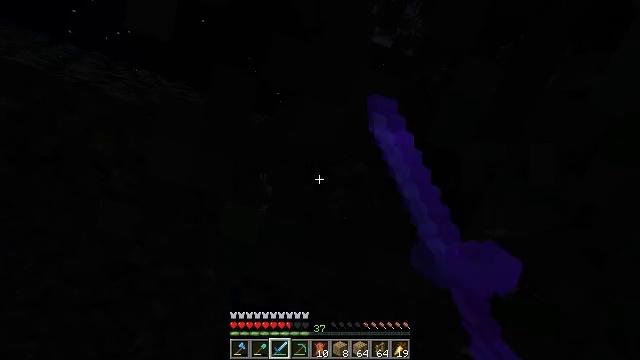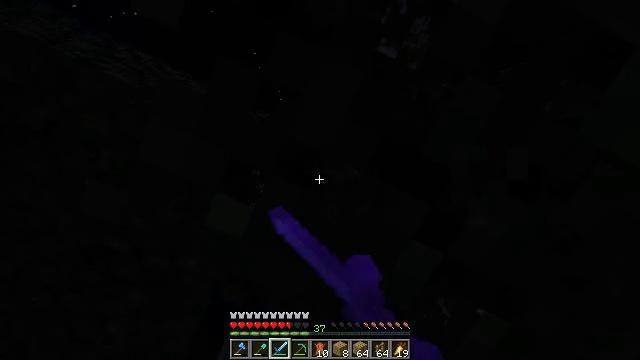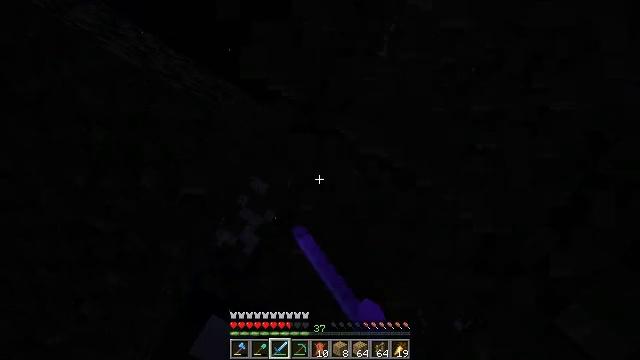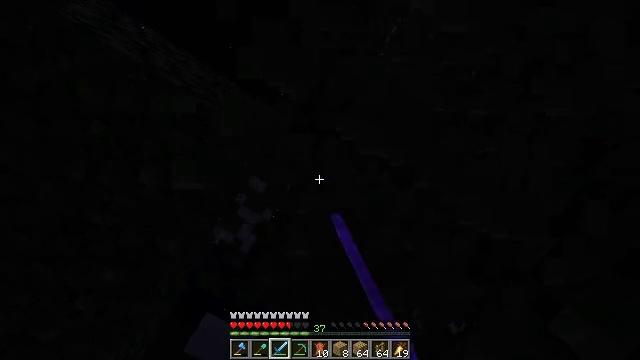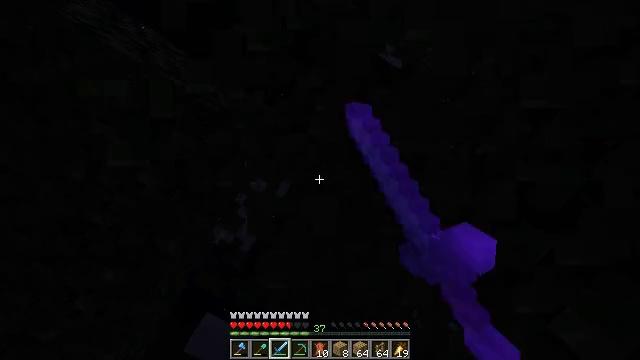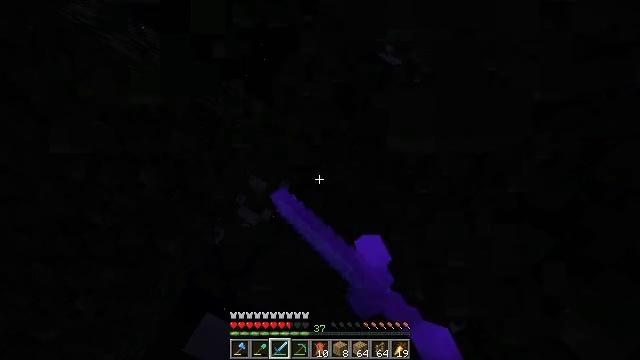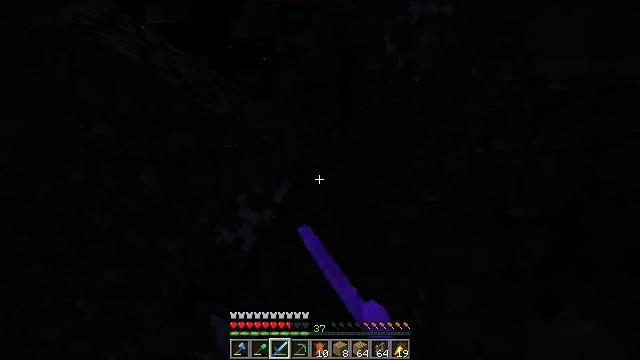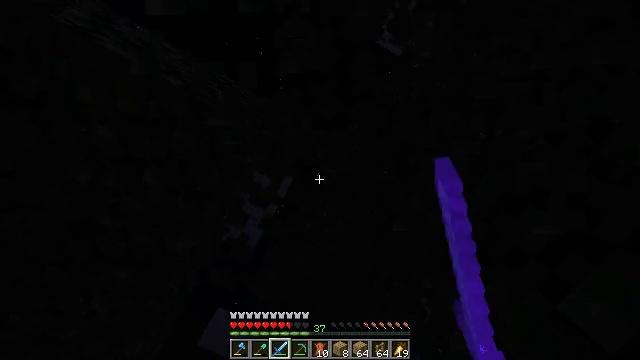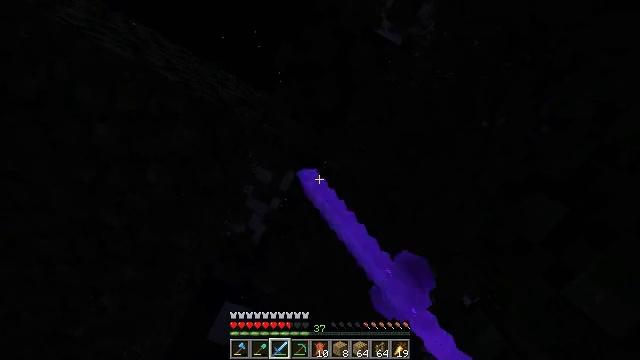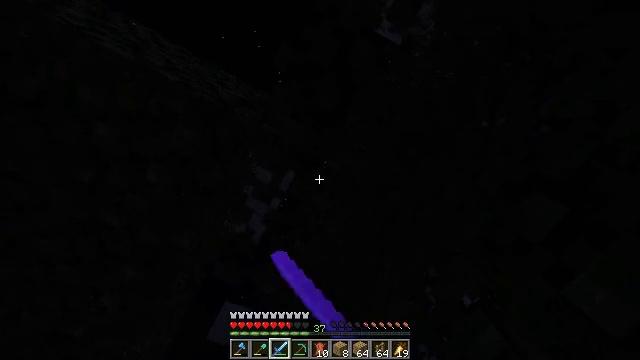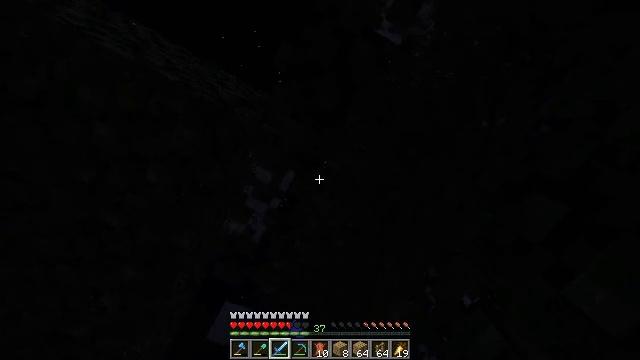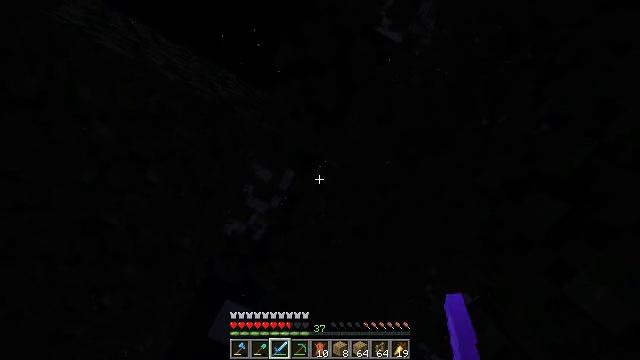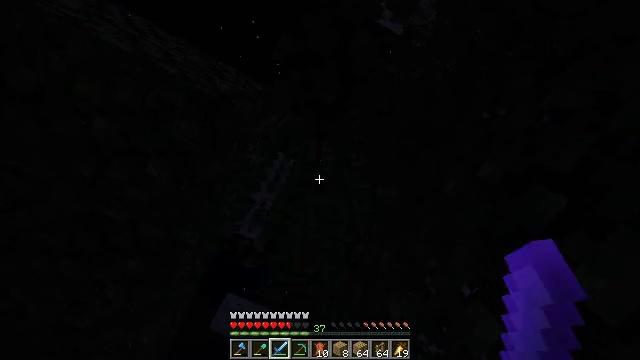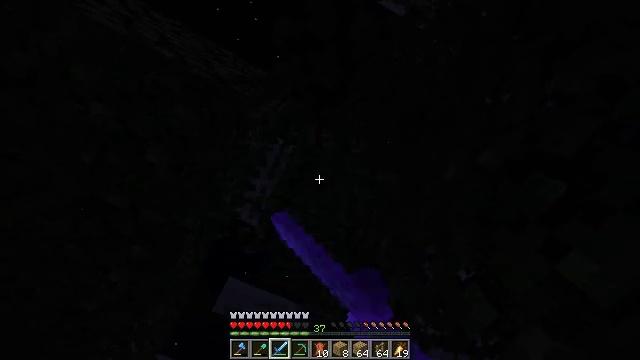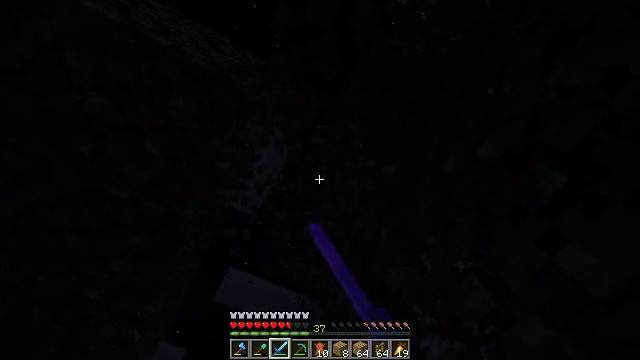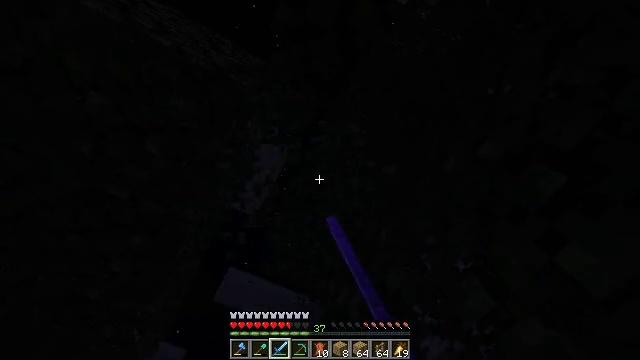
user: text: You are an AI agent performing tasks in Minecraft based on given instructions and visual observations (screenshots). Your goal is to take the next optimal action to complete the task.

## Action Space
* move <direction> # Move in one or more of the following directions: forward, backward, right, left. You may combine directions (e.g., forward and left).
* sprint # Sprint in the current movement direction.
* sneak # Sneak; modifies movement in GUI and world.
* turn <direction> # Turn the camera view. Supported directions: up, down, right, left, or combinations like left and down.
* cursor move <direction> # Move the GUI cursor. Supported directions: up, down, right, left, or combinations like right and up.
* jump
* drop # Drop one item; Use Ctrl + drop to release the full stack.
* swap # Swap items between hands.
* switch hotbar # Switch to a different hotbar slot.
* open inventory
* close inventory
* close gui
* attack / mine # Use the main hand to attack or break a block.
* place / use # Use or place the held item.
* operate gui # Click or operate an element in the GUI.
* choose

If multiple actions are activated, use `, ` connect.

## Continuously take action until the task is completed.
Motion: motion action
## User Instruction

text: Remove birch leaves from trees.
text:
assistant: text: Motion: turn right, attack / mine
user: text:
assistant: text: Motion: turn right, attack / mine
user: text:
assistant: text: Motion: turn right, attack / mine
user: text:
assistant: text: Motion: attack / mine
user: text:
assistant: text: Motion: attack / mine
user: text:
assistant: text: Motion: attack / mine
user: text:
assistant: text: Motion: turn left and down, attack / mine
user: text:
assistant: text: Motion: turn left and down, attack / mine
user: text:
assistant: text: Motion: attack / mine
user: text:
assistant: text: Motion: attack / mine
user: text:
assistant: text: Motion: attack / mine
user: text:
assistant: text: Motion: turn down, attack / mine
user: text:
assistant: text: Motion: turn down, attack / mine
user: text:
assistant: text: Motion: turn down, attack / mine
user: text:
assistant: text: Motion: attack / mine
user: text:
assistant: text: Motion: attack / mine
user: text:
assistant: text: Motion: attack / mine